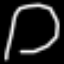
Label: octagon